Question: Can we start with memory address 37124H in memory address decoding for microprocessors?
Here is an example of decoding address for 32k memory where the starting address is 30000H and the last address is 37FFFH:

I think that we can't do that because the address bits of the starting address must be zeros and the address bits of the last address must be ones, and this can't be done when the starting address is 37124H.
Is that right? Is there any better answer?
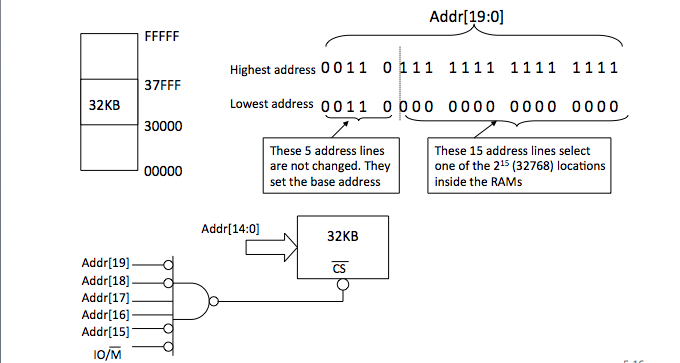
Answer: You can't do it... with just a simple decoder. The requirement for an address range to be with the form of a non changing part, followed by a changing part that convers every possible combination of 0's and 1's is just to ease the circuitry: you connect the address lines of your memory to the changing bits, and the 'CS' line of your memory to a decoder that detects whether the non changing part appears in corresponding address lines.
But you can actually build a circuit that makes possible to map some memory starting at any address you like (taking into account the granularity of the processor). Say you want to address '32KB' of memory between addresses '37124h' and '3F123h':
You will have to build a magnitude compare circuit, that detects whether the 20-bit address lines of the '8088/8086' processor lies between these two addresses, enabling the 'CS' line of your memory if so.
Besides, you will need a substraction circuit that takes the 20-bit address and substracts the number '317124h' from it, so at the output of this substractor, there will be an address in the range of '00000h' to '07FFFh' if and only if 'CS' is enabled. The output from this substractor will go to the address lines of your memory.
The following Verilog module describes such device:
'''
module decoder (input [19:0] busaddr, /* addr from CPU */
output [15:0] memaddr, /* addr to memory */
output cs_n); /* active low CS to memory */
assign cs_n = (busaddr >= 20'h317124 && busaddr <= 20'h3F123)? 1'b0 : 1'b1;
assign memaddr = busaddr - 20'h317124h;
endmodule
'''
But it needs much more hardware than a simple decoder. If the CPU is fast and memory timings are an issue, a device like this will introduce undesirable delays that may affect the performance of the system. Simple decoders, such as the one you describe, are much time efficient.